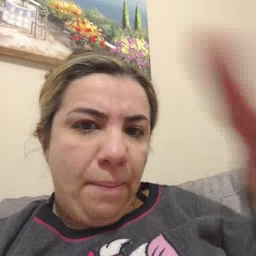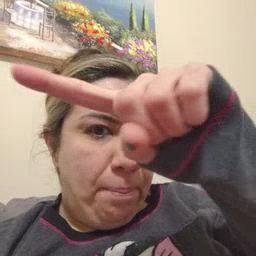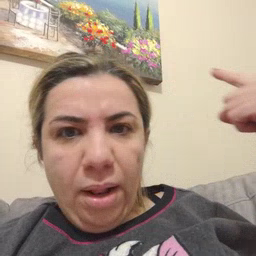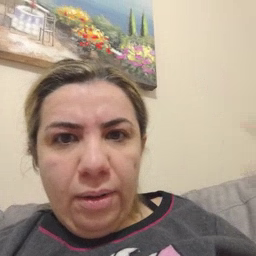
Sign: black